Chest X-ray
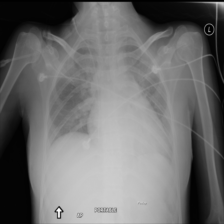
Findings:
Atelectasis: negative
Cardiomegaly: negative
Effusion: negative
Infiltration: negative
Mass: negative
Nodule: negative
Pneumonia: negative
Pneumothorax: negative
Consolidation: negative
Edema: negative
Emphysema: negative
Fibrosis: negative
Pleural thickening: negative
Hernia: negative